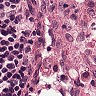
Metastatic tissue present: no